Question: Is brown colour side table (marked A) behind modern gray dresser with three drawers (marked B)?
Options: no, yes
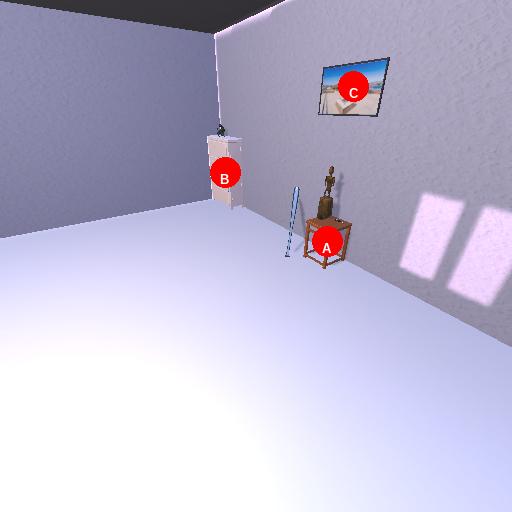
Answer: no